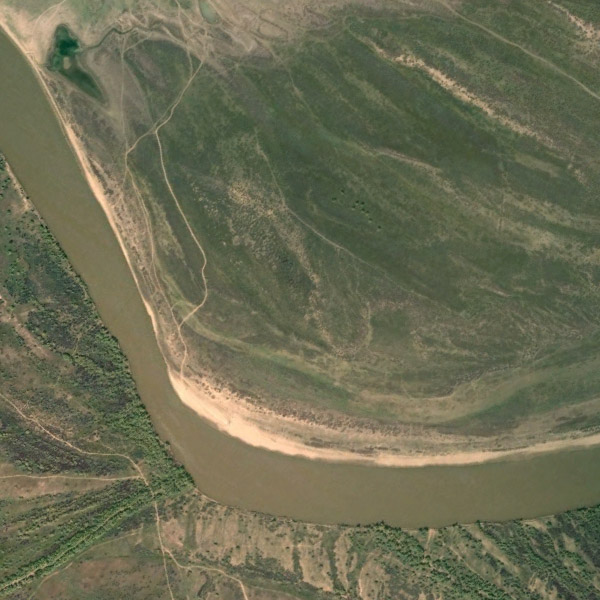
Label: River